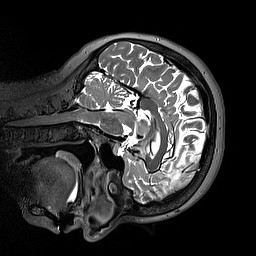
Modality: T2w
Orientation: sagittal
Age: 47
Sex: male
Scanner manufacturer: siemens
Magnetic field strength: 3 T
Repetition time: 3.2 s
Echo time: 0.412 s